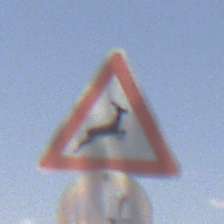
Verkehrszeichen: WildwechselLinks
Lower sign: VerbotUeberholenEinspurigeFahrzeuge
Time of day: Midday
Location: Outdoor (Nature)
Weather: PartlyCloudy
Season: NotSpecified
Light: Natural